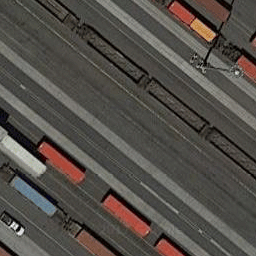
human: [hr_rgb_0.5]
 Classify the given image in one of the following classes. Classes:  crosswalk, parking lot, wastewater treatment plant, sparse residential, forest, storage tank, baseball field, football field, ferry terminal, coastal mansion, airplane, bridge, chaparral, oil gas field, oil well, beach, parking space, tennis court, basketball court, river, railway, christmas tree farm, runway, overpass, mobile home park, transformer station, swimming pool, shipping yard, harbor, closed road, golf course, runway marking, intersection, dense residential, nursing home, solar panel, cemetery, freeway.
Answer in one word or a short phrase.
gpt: shipping yard